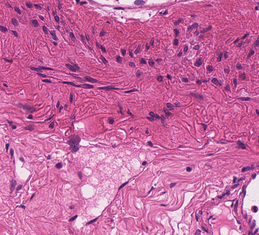
Tumor epithelial tissue: no
Tumor-associated stroma tissue: yes
Normal tissue: no